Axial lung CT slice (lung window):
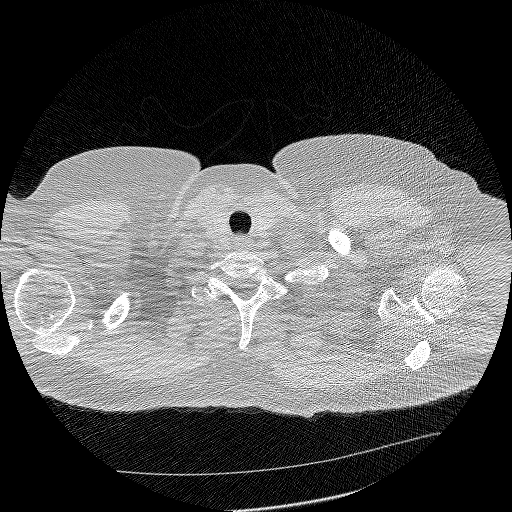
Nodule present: no